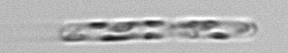
Label: Cerataulina_pelagica